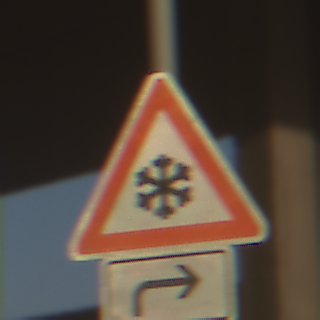
Verkehrszeichen: SchneeOderEisglaette
Zusatzzeichen unten: RichtungsangabeDurchPfeile5
Umgebung: Roofed, Suburban
Tageszeit: SunriseSunset
Wetter: Clear
Licht: Natural
Jahreszeit: NotSpecified
Kontrast: MediumContrast